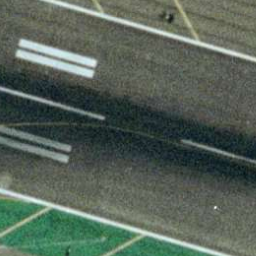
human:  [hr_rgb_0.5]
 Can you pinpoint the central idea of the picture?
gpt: runway